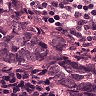
Metastatic tissue present: yes